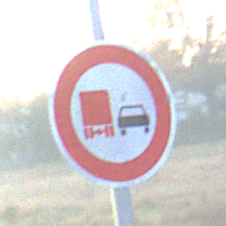
Verkehrszeichen: UeberholverbotKraftfahrzeuge
Umgebung: Outdoor, Nature
Tageszeit: Dawn
Wetter: Clear
Licht: Natural
Jahreszeit: NotSpecified
Kontrast: LowContrast